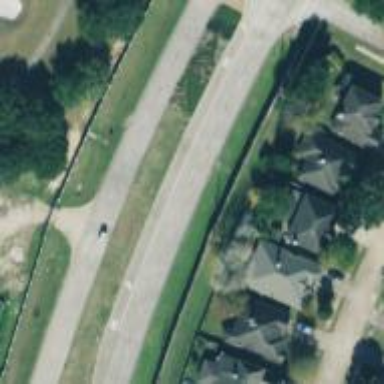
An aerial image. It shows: Primary highway.